Field crop: tomato
Growth stage: 1
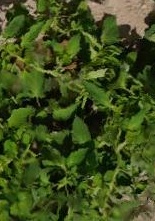
Species: tomato